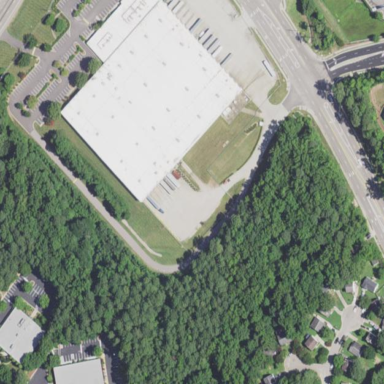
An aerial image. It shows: Industrial building used for commercial purposes.